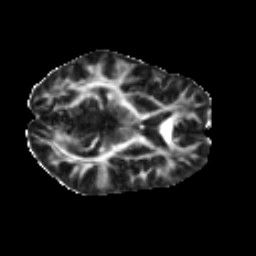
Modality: FA
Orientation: axial
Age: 39
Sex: female
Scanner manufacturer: ge
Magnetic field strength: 3 T
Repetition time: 7.8 s
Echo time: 0.0609 s